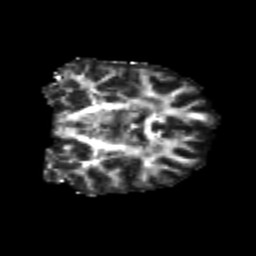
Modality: FA
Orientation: coronal
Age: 25
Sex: male
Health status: healthy
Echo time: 0.074 s